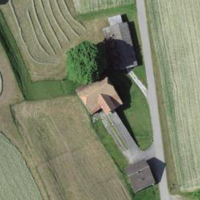
EUNIS habitat code: 52
Species observed at this site:
Pernis apivorus